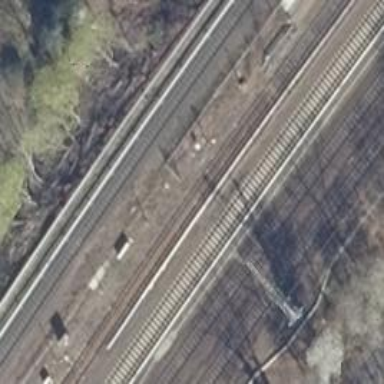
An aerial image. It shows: Railway signal.